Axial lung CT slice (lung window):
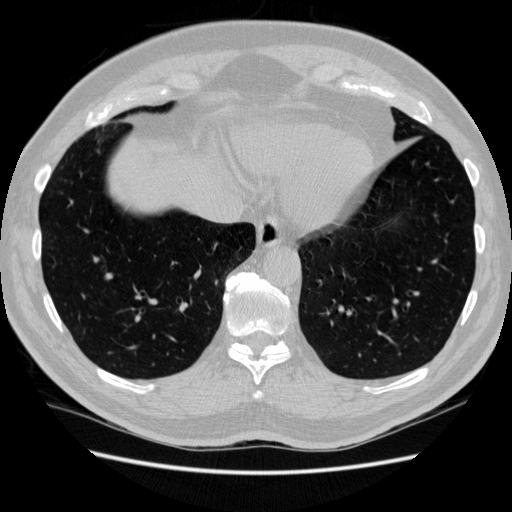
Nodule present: no